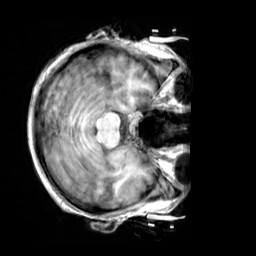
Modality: T1w
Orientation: axial
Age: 21
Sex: female
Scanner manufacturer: siemens
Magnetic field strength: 3 T
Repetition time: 2.3 s
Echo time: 0.00303 s